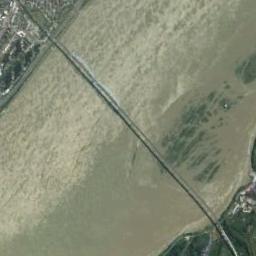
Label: bridge